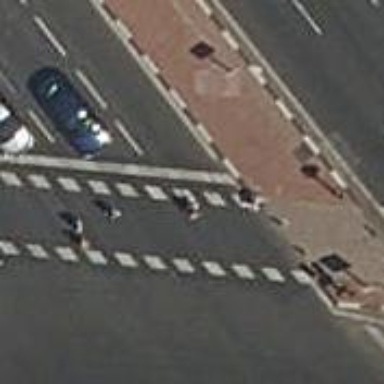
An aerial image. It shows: Road with traffic signals.